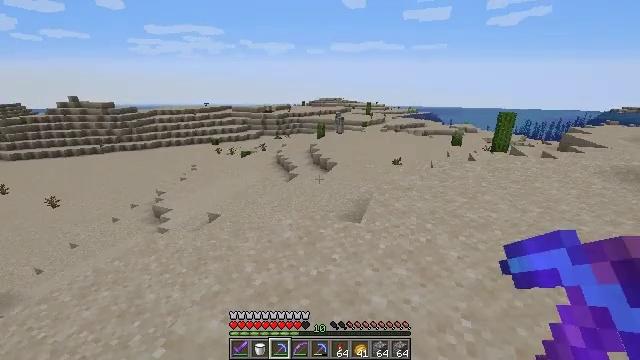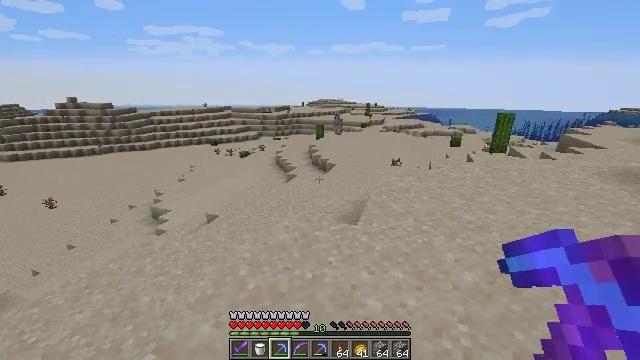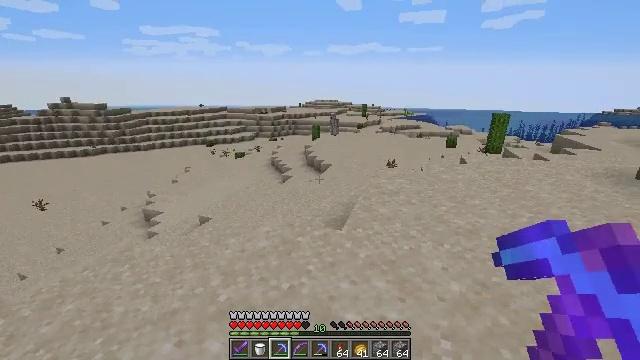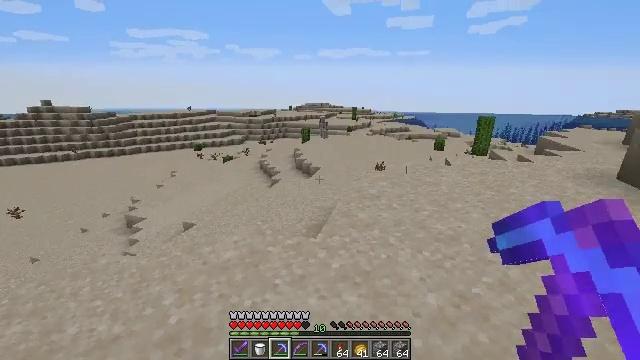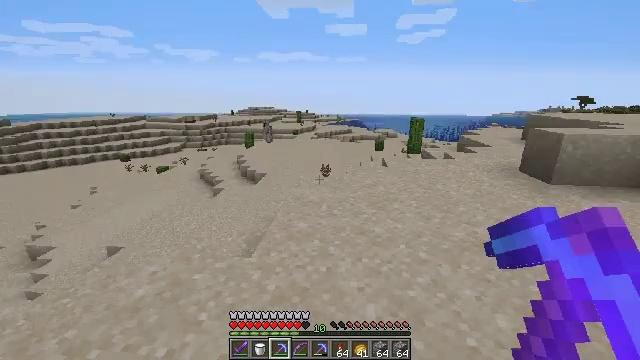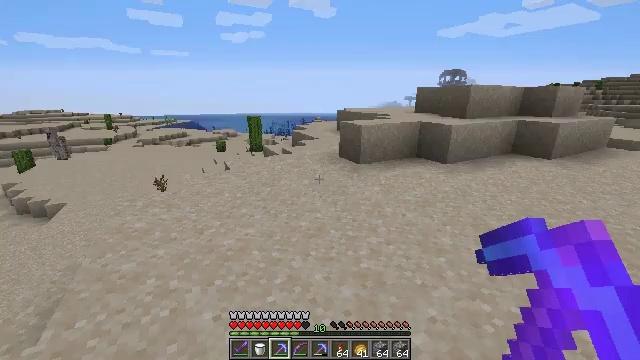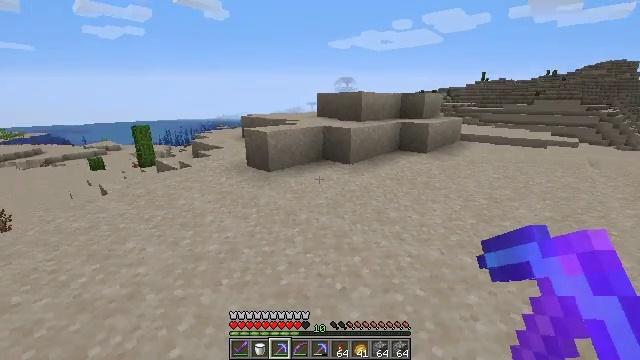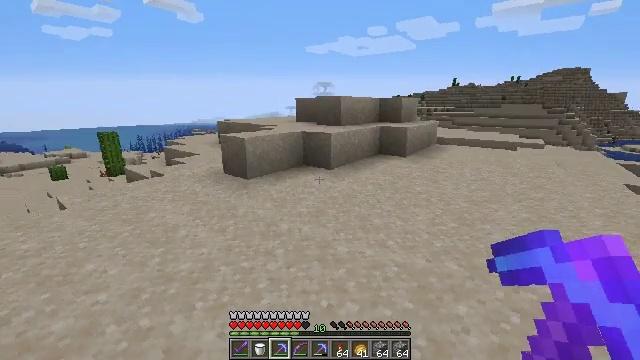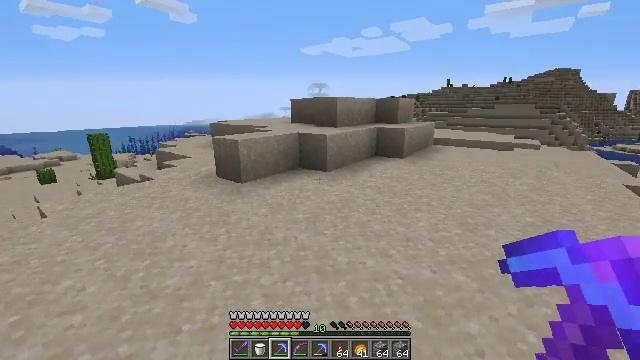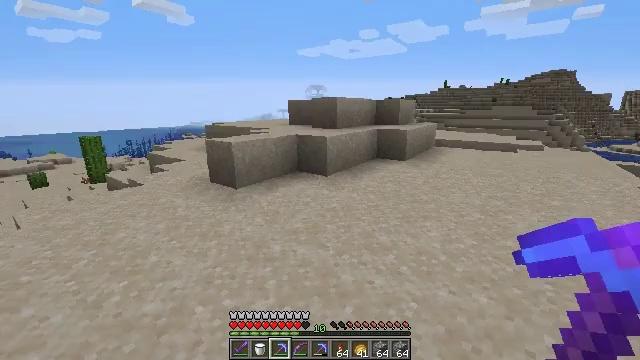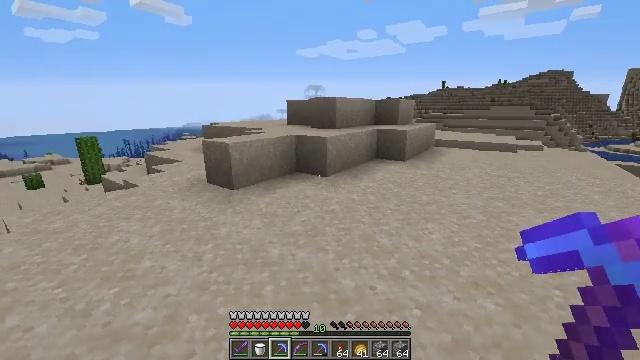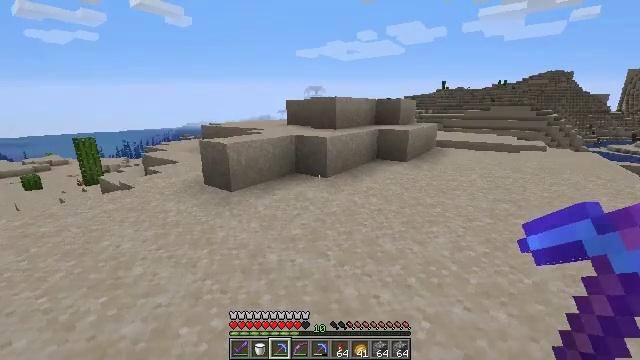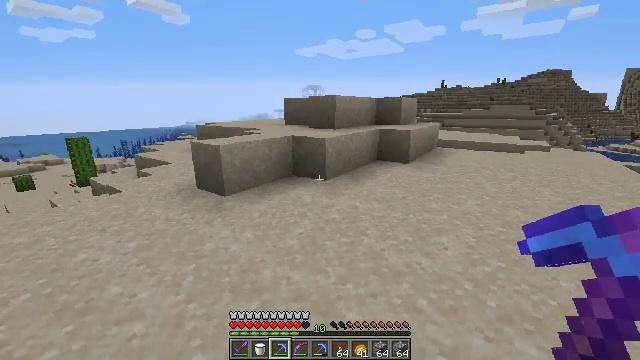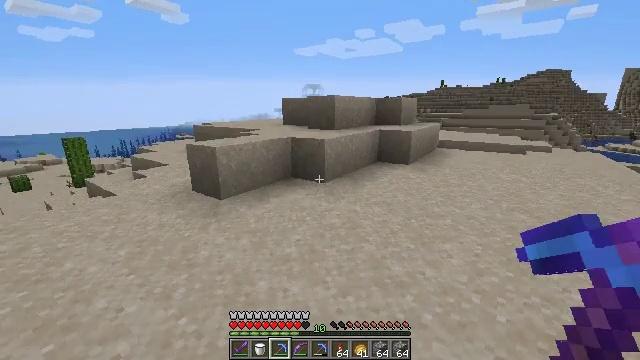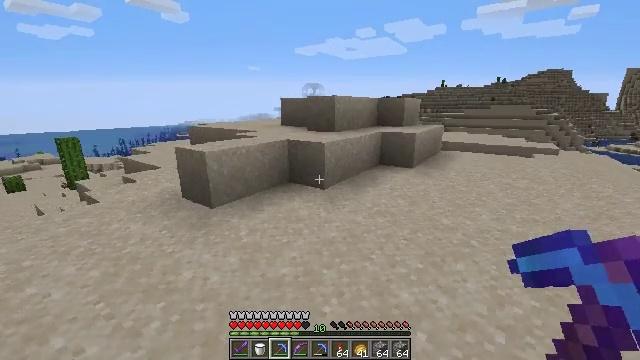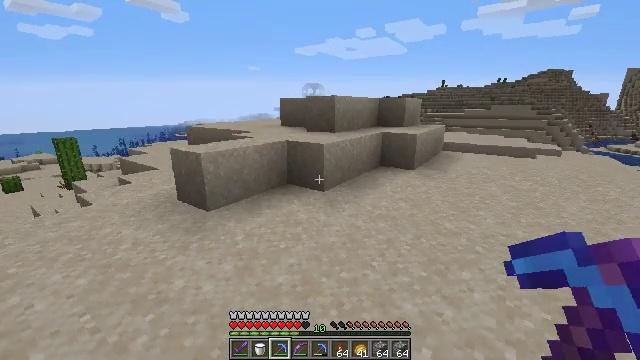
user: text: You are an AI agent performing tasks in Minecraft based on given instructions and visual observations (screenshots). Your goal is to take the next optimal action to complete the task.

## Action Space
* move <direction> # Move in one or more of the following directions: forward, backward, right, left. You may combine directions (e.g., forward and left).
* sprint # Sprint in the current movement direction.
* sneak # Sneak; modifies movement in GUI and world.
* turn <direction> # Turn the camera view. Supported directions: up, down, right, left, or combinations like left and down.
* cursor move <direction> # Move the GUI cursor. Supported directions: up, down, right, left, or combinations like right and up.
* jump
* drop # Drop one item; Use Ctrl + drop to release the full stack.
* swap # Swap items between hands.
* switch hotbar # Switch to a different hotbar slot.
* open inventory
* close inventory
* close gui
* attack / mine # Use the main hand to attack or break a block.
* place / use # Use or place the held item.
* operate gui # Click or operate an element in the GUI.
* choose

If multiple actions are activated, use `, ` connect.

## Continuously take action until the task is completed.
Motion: motion action
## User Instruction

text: Gather hay blocks from the farm.
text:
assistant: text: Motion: move forward and move right
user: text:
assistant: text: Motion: move forward and move right
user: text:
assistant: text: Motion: move forward and move right, turn right
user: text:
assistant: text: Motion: move forward and move right, turn right and up
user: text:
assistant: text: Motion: move forward and move right, turn right
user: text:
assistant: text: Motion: move forward, turn right and up
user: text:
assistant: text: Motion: move forward, turn right
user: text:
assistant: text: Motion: move forward, turn right
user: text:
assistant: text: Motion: move forward
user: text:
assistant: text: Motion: move forward
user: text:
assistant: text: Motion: move forward
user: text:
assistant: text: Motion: move forward
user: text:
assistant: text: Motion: move forward
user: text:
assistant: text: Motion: move forward
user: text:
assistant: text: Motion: move forward
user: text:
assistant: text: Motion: move forward
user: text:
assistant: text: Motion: move forward
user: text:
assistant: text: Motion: move forward
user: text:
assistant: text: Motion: move forward
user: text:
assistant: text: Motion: move forward
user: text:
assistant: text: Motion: move forward
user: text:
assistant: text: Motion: move forward
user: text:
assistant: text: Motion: move forward
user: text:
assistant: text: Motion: move forward
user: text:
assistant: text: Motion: move forward
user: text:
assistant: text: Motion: move forward
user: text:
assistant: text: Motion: move forward
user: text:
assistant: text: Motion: move forward
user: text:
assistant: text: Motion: move forward
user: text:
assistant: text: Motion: move forward